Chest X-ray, PA view. Patient: 54 years old, sex F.
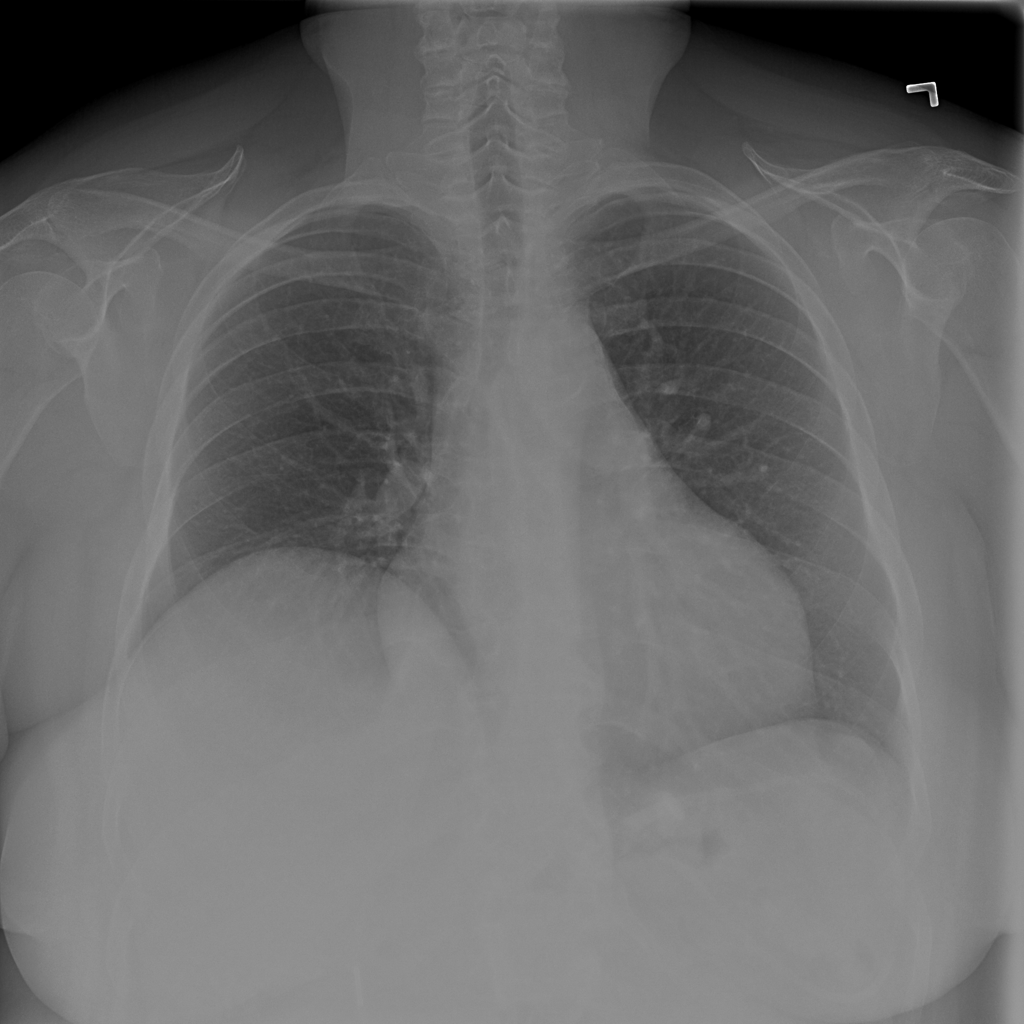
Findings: No Finding